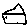
Label: house